Question: I am writing a ai of dots and boxes. I am using the priority queue to contain my edges of boxes. And I make a move by the priority of a box. After a move, I have to update the priority and pool() the head of queue.
Here is some code:
'''
public int compareTo(MyPosition o) {
if (new Integer(o.getPriority())> new Integer(getPriority())) {
return 1;
}else if(new Integer(o.getPriority())== new Integer(getPriority())){
return 0;
}else {
return -1;
}
}
'''
But what the order of my move is not correspond to the priority of queue.
Here is picture (the last number is the priority of edge):

So could anyone explain why and how to improve it. (I guess the priority queue don't compare the priority after updates.)
Thanks a lot.
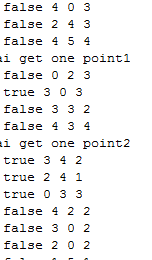
Answer: In Java PriorityQueues are implemented as heaps. So the compareTo() is evaluated at insertion time.
One of The problems you might be facing is that you may not be overriding the correct method (as others have pointed out). Add an @Override annotation to your compareTo() method and the compiler will tell you if you're not doing what you think you're doing (if you're using Java 1.5 or newer).
Here is code:
'''
public class MyPosition implements Comparable<MyPosition>{
private Integer priority;
@Override
public int compareTo(MyPosition that) {
return this.priority.compareTo(that.priority);
}
}
'''